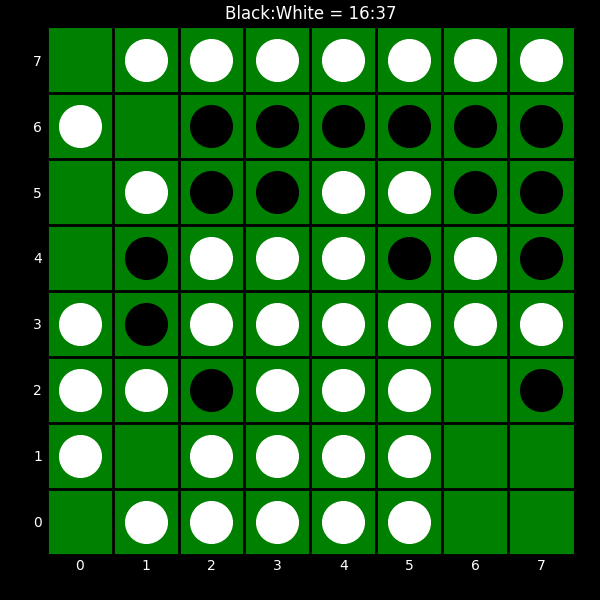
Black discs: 16
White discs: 37